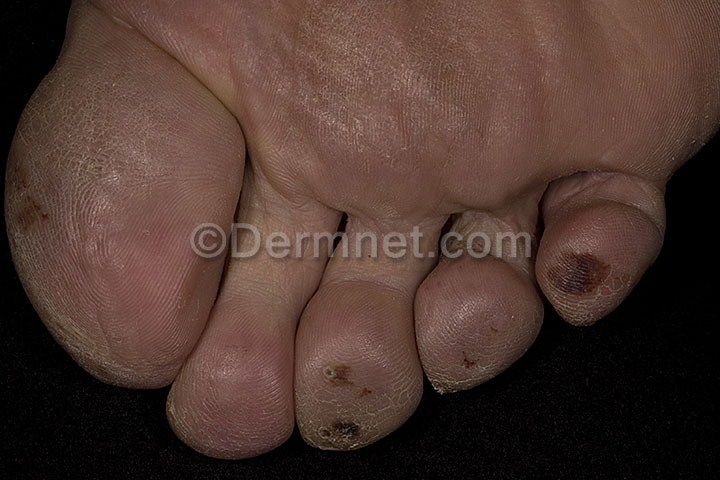
Disease: Lupus and other Connective Tissue diseases